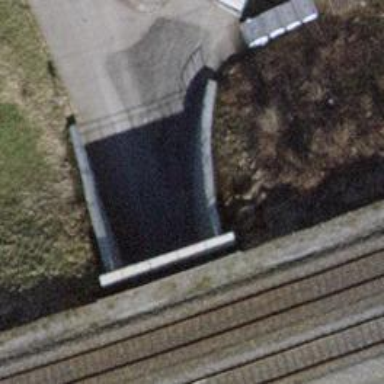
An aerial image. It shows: Unclassified road with tunnel.